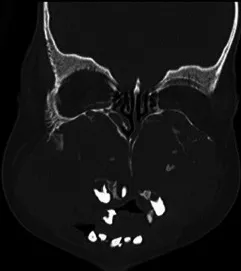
Radiological investigations. (B) Chest x-ray with generalized sclerosis.
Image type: radiology (ct)